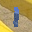
Label: 1